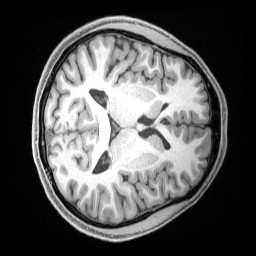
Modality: T1w
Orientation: axial
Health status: healthy
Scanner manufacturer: siemens
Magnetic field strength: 3 T
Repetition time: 2.4 s
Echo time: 0.00222 s